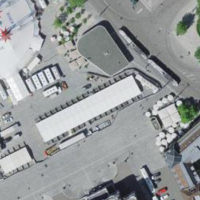
EUNIS habitat code: 54
Species observed at this site:
Chroicocephalus ridibundus
Tachymarptis melba
Corvus corone
Columba livia
Felis catus
Anas platyrhynchos